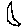
Label: moon